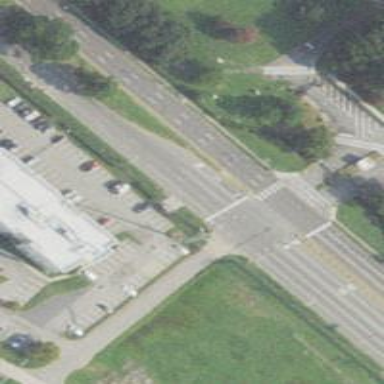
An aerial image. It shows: Primary link highway with asphalt surface.